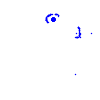
Particle: electron